Question: I am walking through a Visual FoxPro program trying to document the code in an effort to understand the process and I came across the "SET DEFAULT TO" command used without any drive designation specified. I checked the documentation and there are several examples on how to use it but none of them show it being used without the drive designation. The statement is literally written like this:
'''
SET DEFAULT TO
'''
and that's it.
I am curious what this does. The documentation from Microsoft does show that the drive is optional (at least in the typical shown in square brackets [ ] way) as seen here:

but then they don't elaborate on what happens when the cPath parameter is left off.
Any insight would be truely appreciated.
Thanks,
Doug
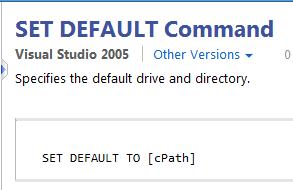
Answer: 'SET DEFAULT TO' without a path will reset the default directory to the one specified in the 'Default Directory' setting in the Tools -> Options -> File Locations dialog.